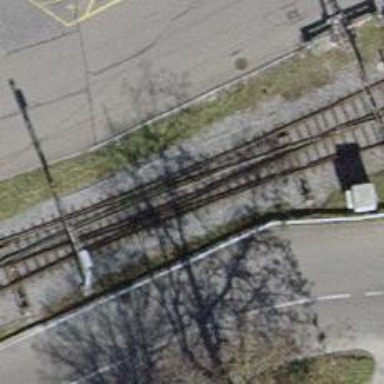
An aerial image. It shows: Railway switch.